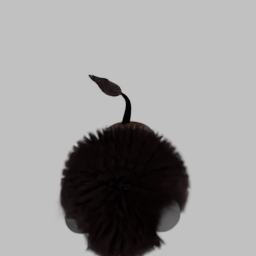
Label: animals